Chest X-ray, PA view. Patient: 71 years old, sex F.
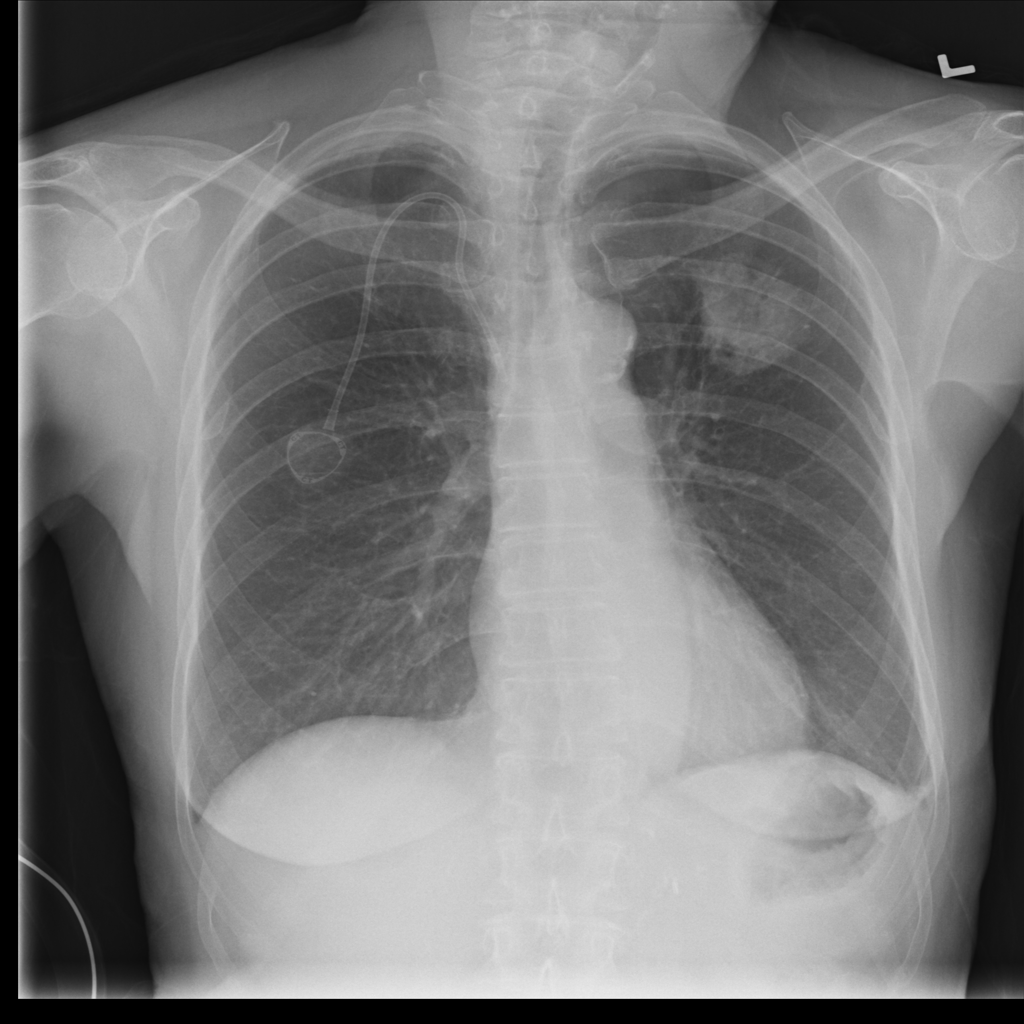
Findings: Consolidation, Mass